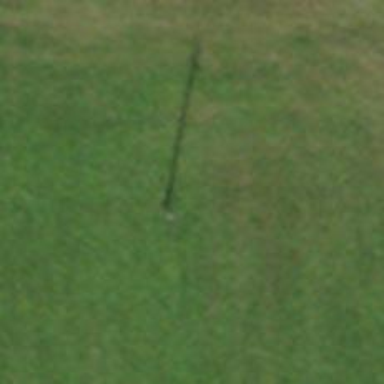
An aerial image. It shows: Power pole.